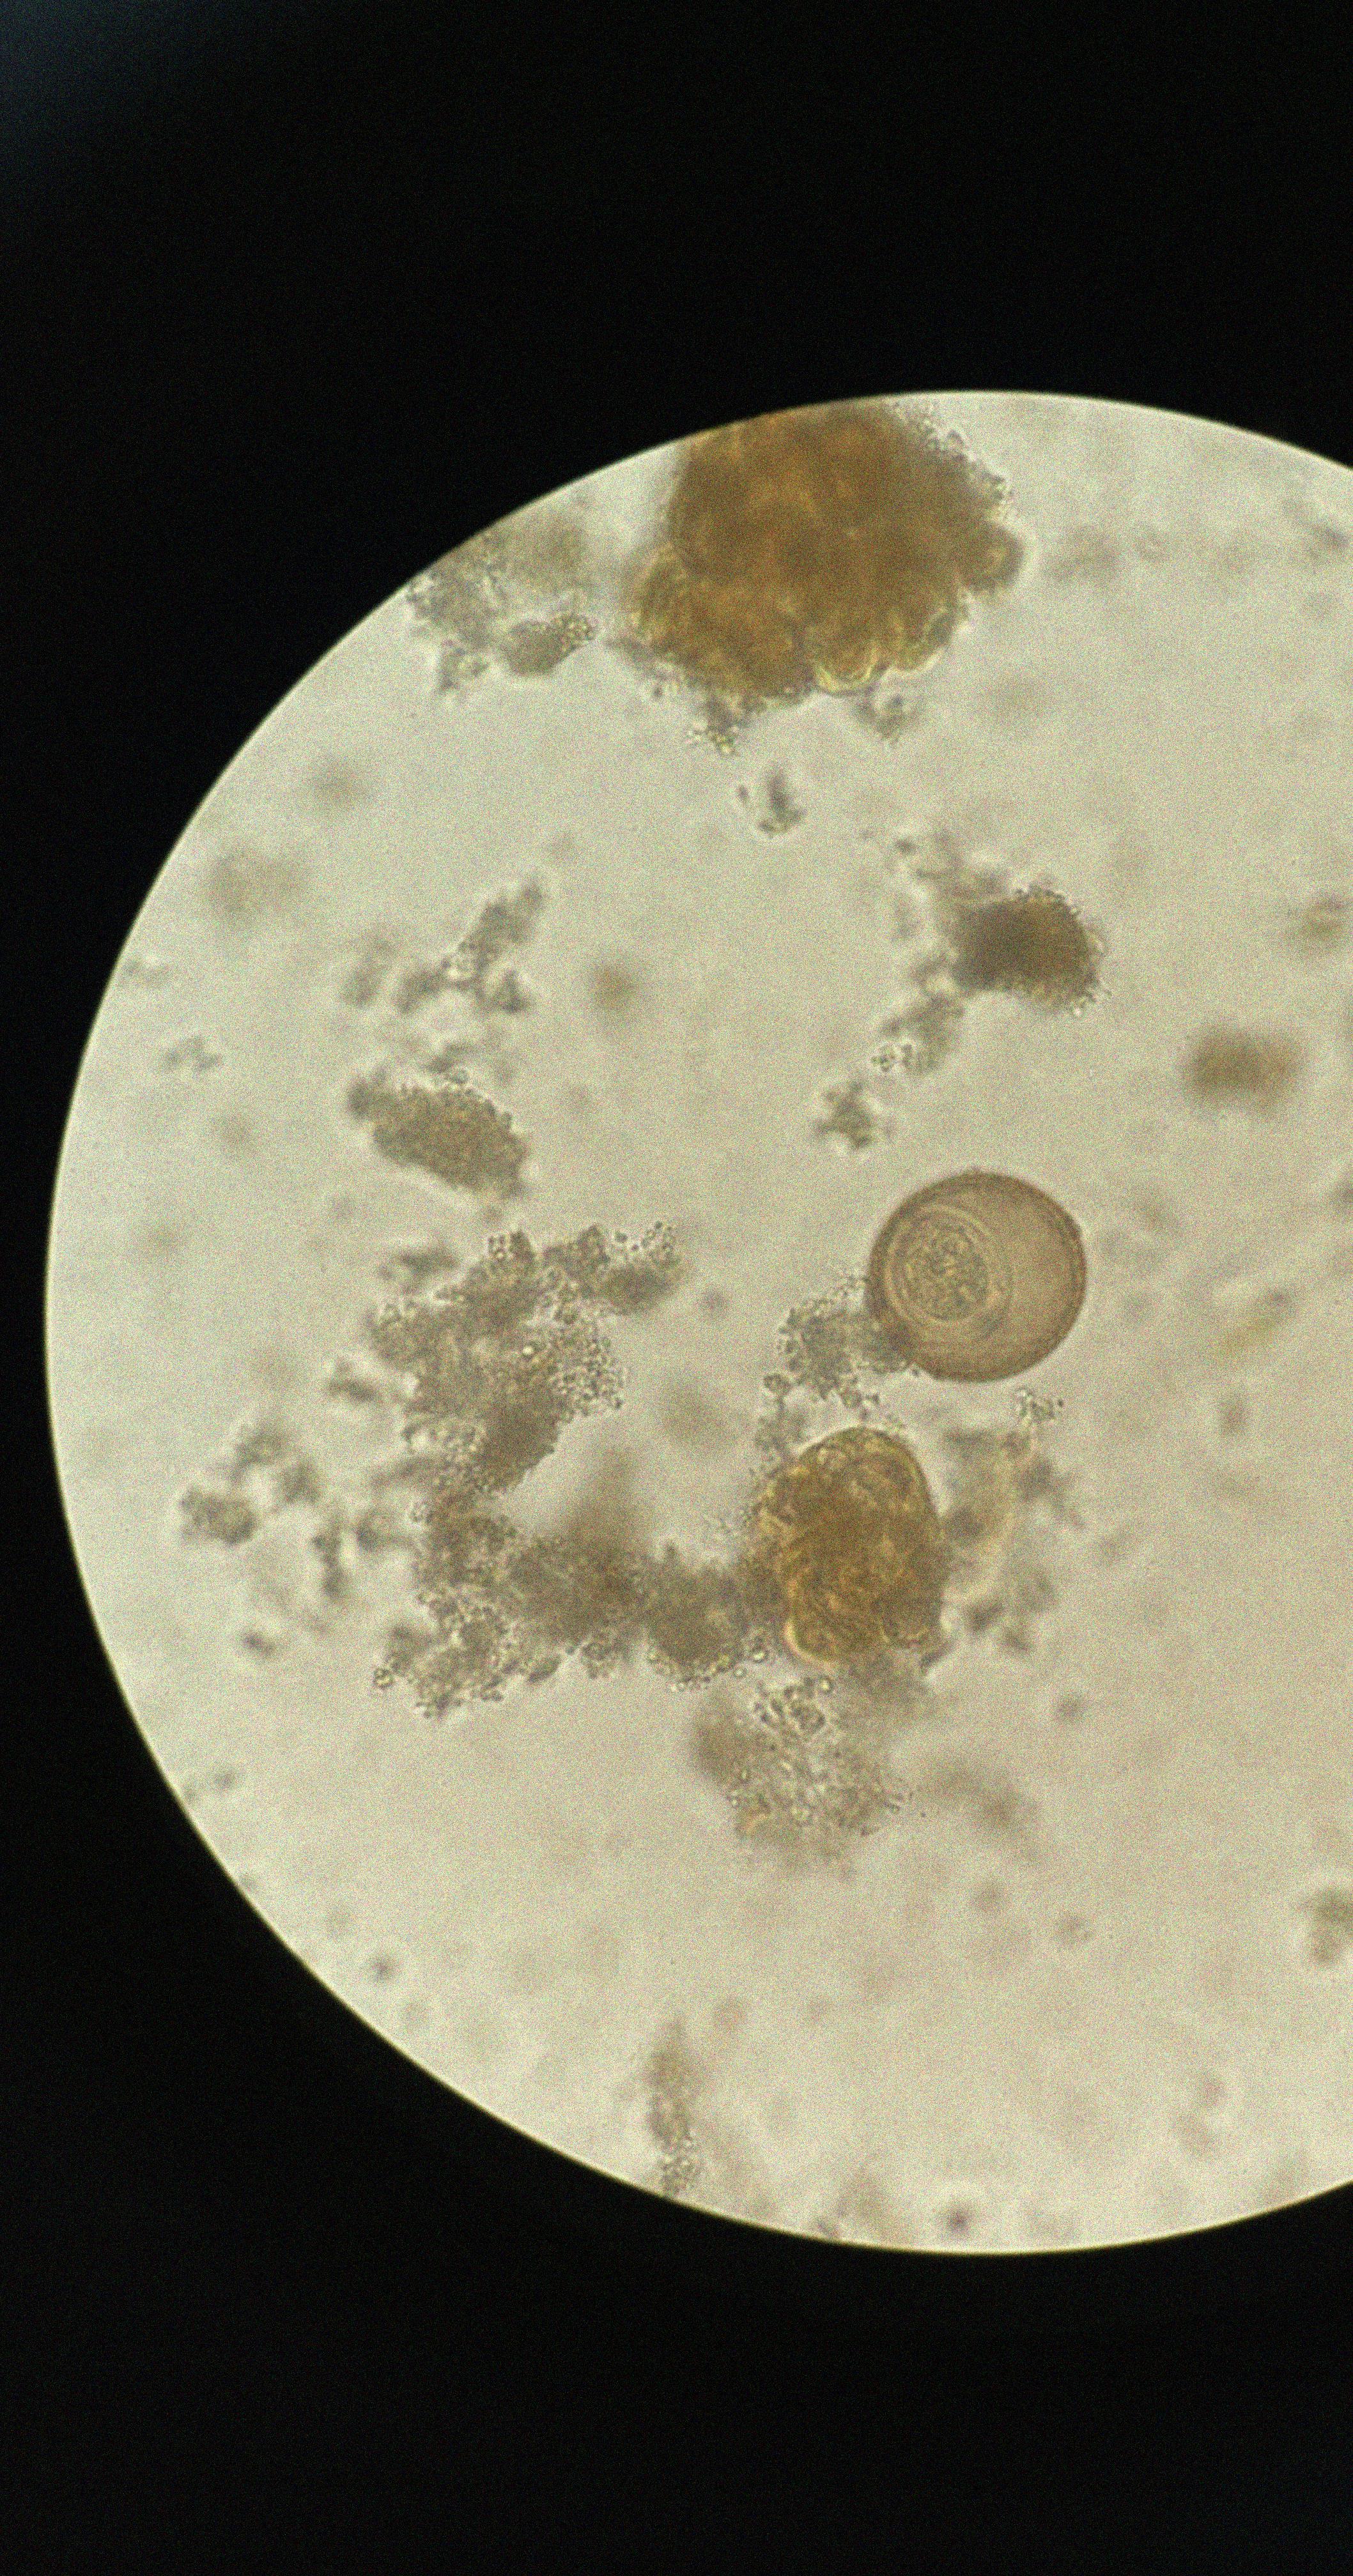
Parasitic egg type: Hymenolepis diminuta